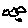
Label: cloud